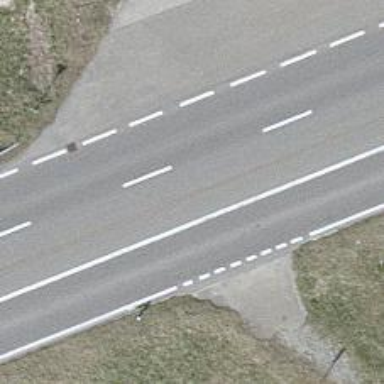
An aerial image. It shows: Primary road with asphalt surface.